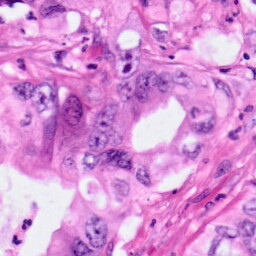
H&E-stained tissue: Pancreatic